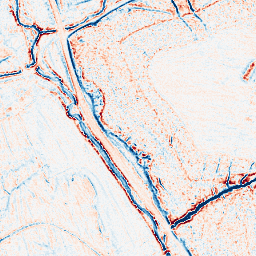
Category: edge_preserving
Decomposition family: anisotropic_diffusion
Decomposition parameters: iterations: 20
kappa: 50
gamma: 0.05
Upsampling method: bilinear
Upsampling parameters: scale: 8
Upsampling scale: 8